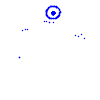
Particle: pion